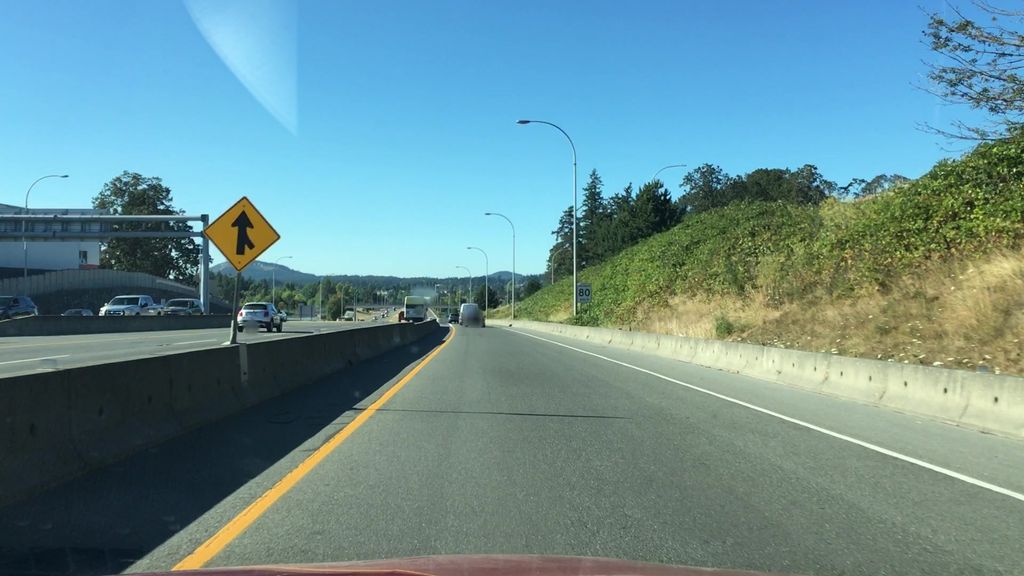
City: victoria